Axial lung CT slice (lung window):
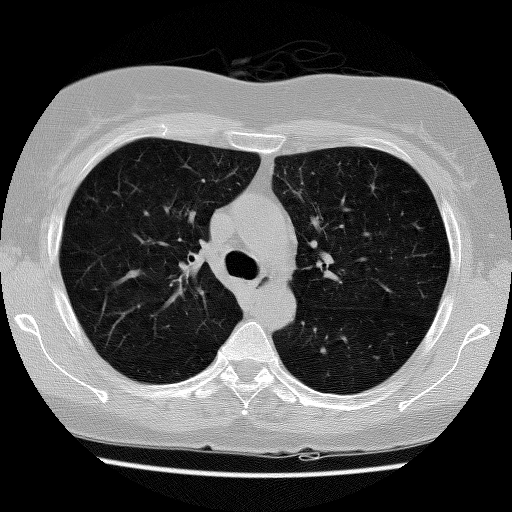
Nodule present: no